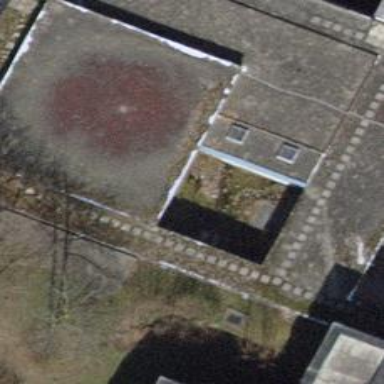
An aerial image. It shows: School building.